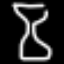
Label: hourglass